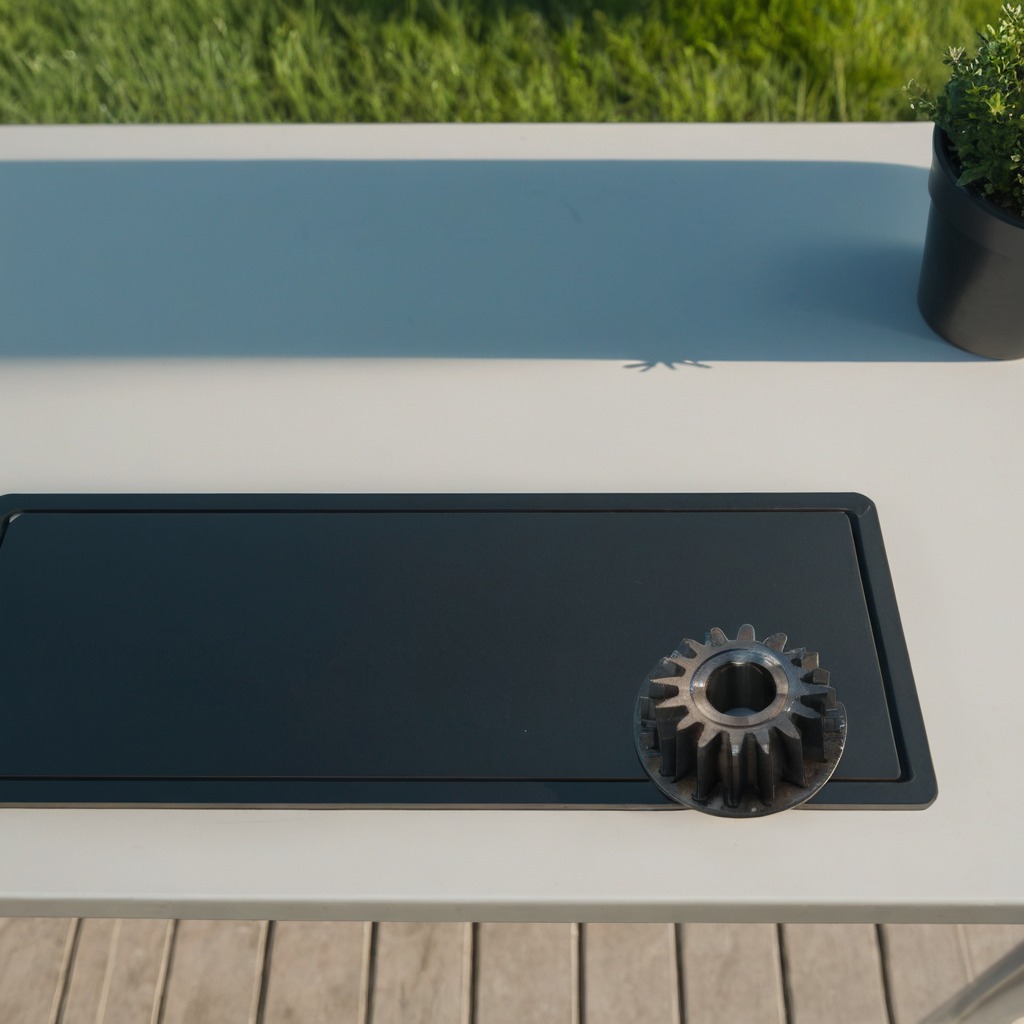
A steel gear with teeth is lying on a clean utility table in a temporary outdoor tool station.